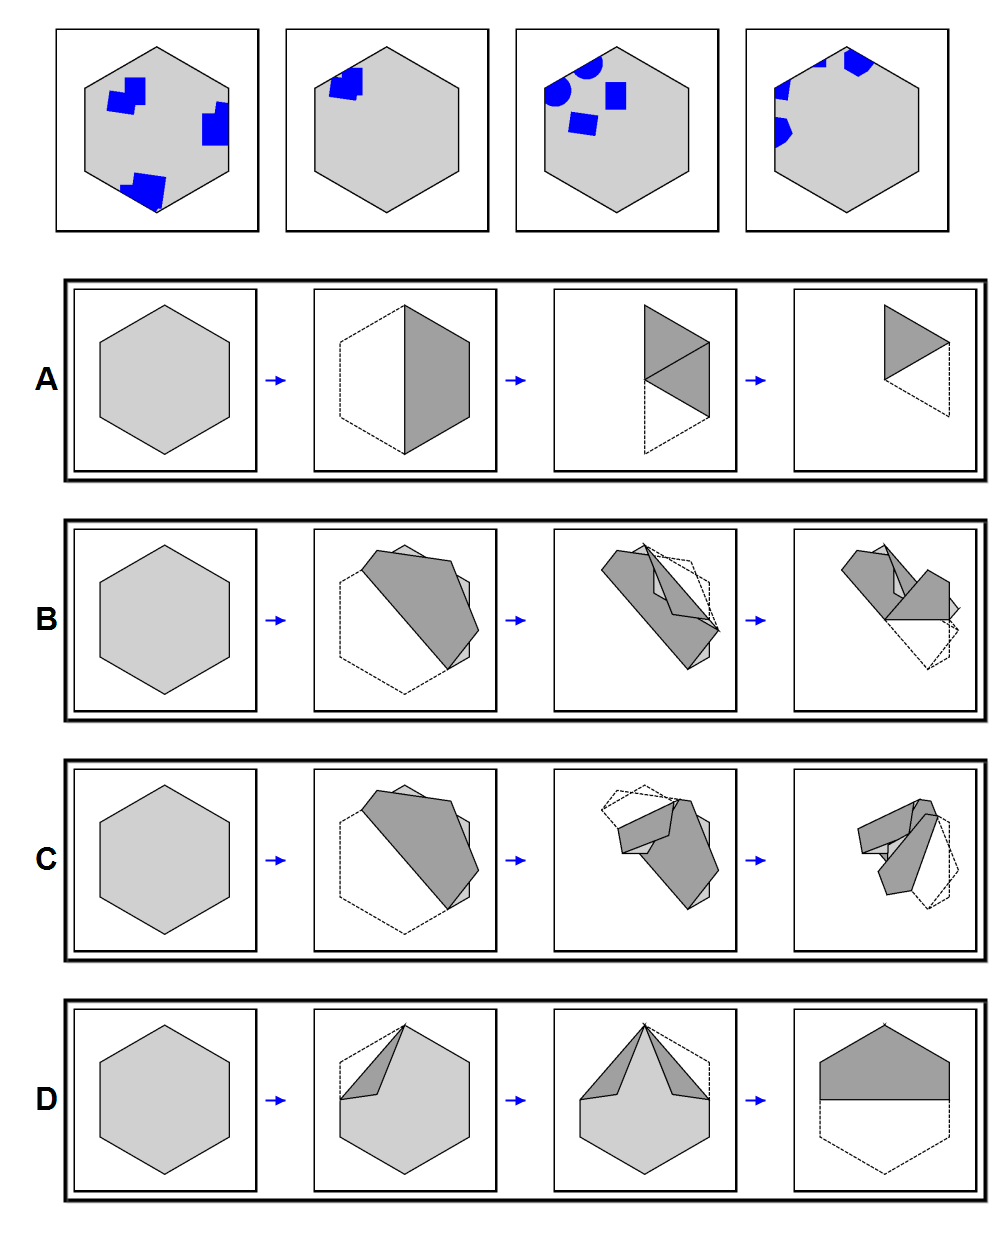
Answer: B